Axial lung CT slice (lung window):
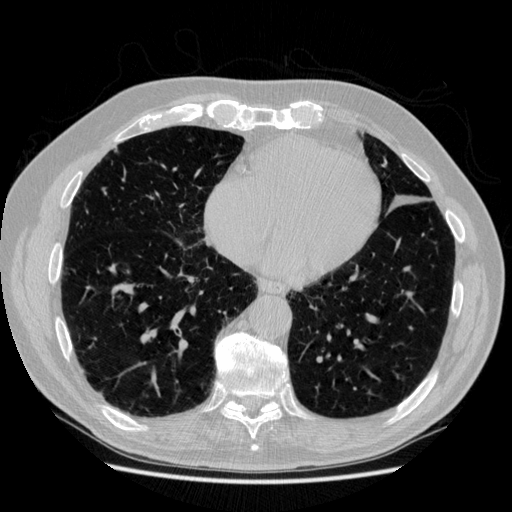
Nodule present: no